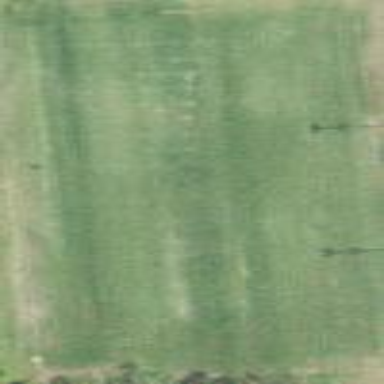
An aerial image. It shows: Pitch for American football.